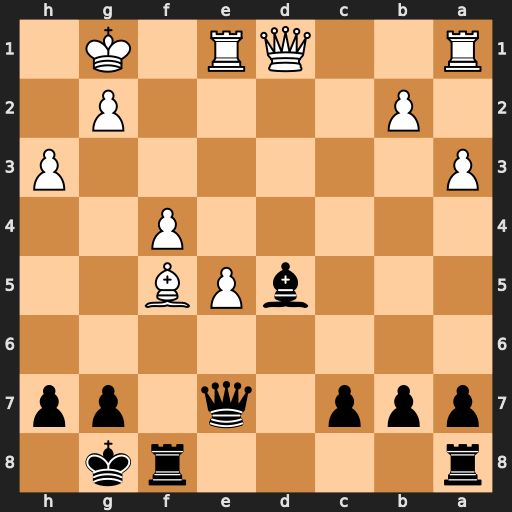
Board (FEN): r4rk1/ppp1q1pp/8/3bPB2/5P2/P6P/1P4P1/R2QR1K1
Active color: b
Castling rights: -
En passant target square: -
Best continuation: Qc5+ Kh2 Rxf5 Rc1 Qb5